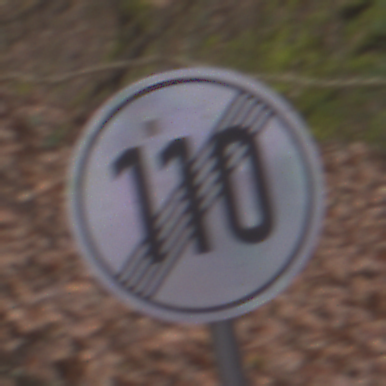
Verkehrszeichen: EndeGeschwindigkeit110
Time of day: Midday
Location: Outdoor (Nature)
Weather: Overcast
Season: Autumn
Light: Natural